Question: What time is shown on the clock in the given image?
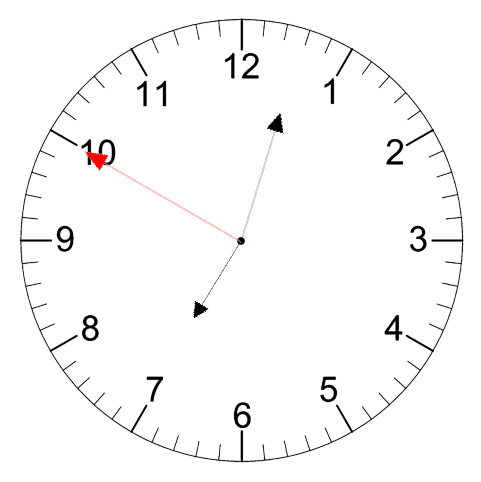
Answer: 07:02:50